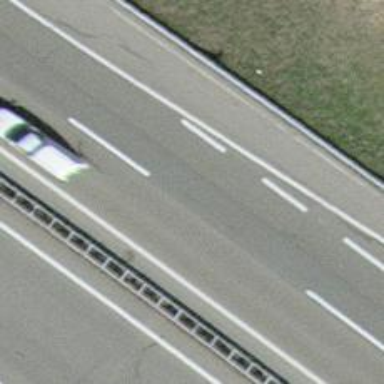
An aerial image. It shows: Asphalt motorway.